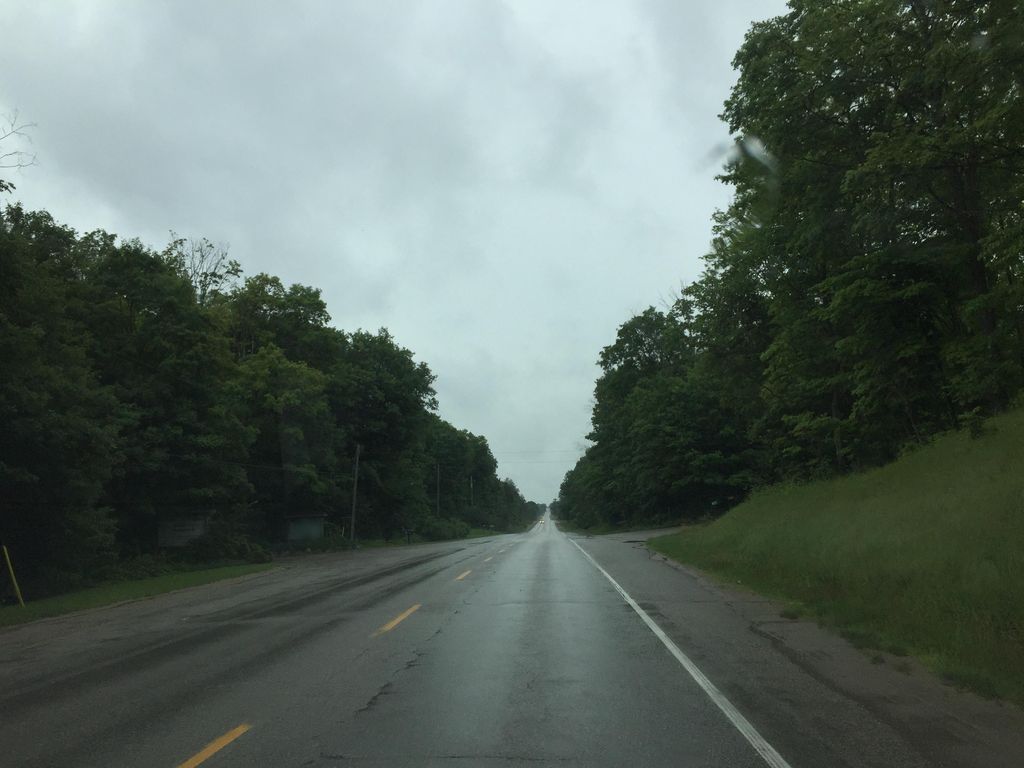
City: kitchener-waterloo